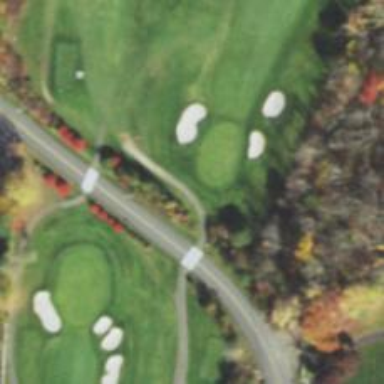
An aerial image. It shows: Pathway for golfing.